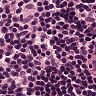
Metastatic tissue present: no